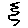
Label: zigzag